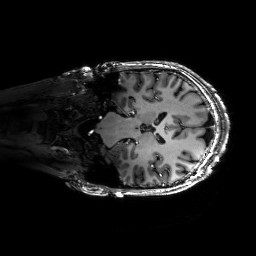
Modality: T1w
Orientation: coronal
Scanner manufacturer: siemens
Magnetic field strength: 6.98 T
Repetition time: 2.36 s
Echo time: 0.00236 s